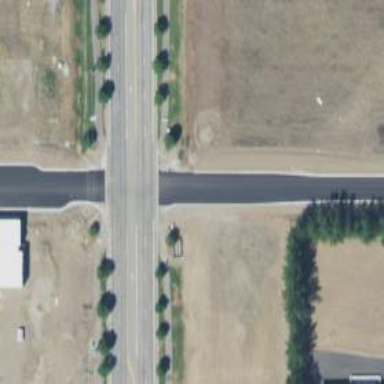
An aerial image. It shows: Marked crossing on asphalt cycleway.